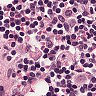
Metastatic tissue present: no